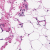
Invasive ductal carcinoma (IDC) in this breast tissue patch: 0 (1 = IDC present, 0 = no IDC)